五年级 · 画法几何学
如图（）是从(1)号位置拍摄到的。

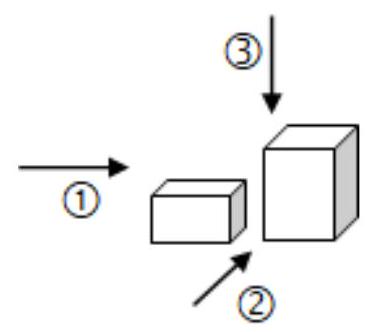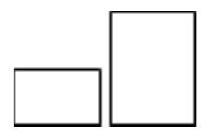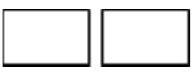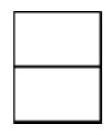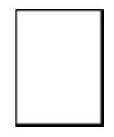
A.

B.

C.

D.

答案: C
解析: 解$\mathrm{C}$

【分析】根据从不同方向观察物体和几何体的方法, 观察图形可知, 从(1)看到的图形是一个长方形中间有一条横线; 从(3)看到的图形是两个并排相同的小长方形; 从(2)看到的图形是左边一个小长方形,右边一个大长方形; 据此即可判断。

【详解】A. 从(2)看到的。

B. 从(3)看到的。

C. 从(1)看到的。

D. 从右面看到的。

故答案为: C

【点睛】此题考查了从不同方向观察物体和几何体, 锻炼了学生的空间想象力和抽象思维能力。